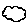
Label: cloud